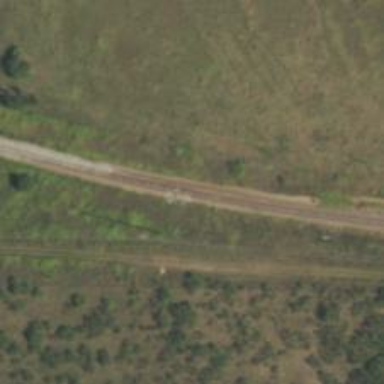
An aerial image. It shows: Railway track.